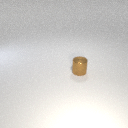
small brown metal cylinder